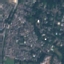
Land use / land cover: Residential